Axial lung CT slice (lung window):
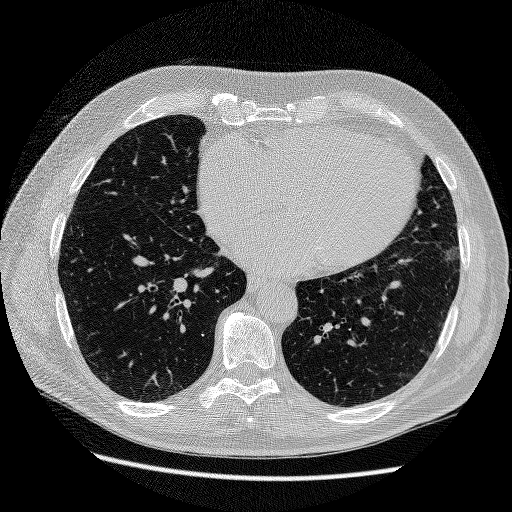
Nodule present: no